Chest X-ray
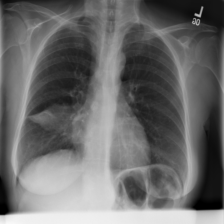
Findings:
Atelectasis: negative
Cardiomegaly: negative
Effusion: negative
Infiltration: negative
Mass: positive
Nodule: negative
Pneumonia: negative
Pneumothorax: negative
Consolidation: positive
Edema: negative
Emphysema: negative
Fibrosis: negative
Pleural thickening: negative
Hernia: negative